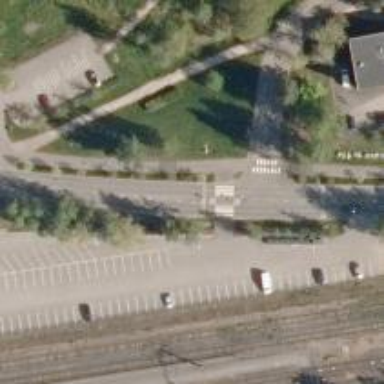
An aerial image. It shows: Asphalt cycleway.